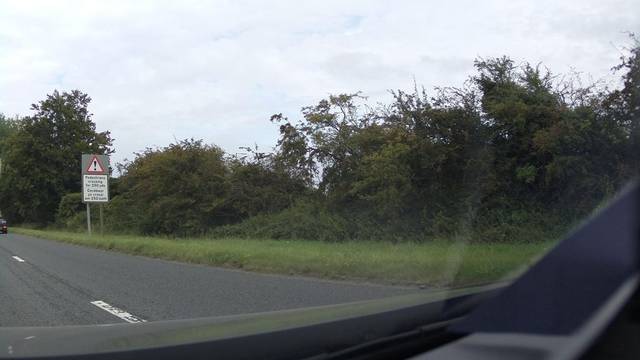
Region: United Kingdom
Coordinates: 51.5, -3.542